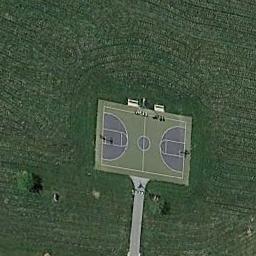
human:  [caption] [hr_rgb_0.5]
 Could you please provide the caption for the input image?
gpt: There is a basketball court in the middle of grass .

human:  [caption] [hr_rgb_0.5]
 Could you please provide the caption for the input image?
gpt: The basketball court is in the center of the lawn .

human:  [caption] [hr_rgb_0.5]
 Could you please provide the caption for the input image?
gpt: There is a basketball court in the middle of the picture .

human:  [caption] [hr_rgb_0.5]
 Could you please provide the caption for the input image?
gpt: A basketball court on the lawn and a road to the basketball court through this lawn .

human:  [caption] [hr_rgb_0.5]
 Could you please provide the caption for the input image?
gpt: The basketball court is surrounded by grass .